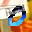
Label: 0